Question: In 'SE37', I am trying to execute 'FAGL_ACCOUNT_ITEMS_GL_API' function module but in import parameters area 'I_POSTING_DATE' is not working and output brings all records to 'BUDAT' column although I insert '01.05.2020 - 30.05.2020'. Complete input is:
- SIGN column -->I- OPTION column -->BT- LOW column -->01.05.2020- HIGH column -->30.05.2020
My question is: What should be written inside of the 'I_POSTING_DATES' column by column to get the data from 'ET_FAGLPOSX' table as i want.
Thank you

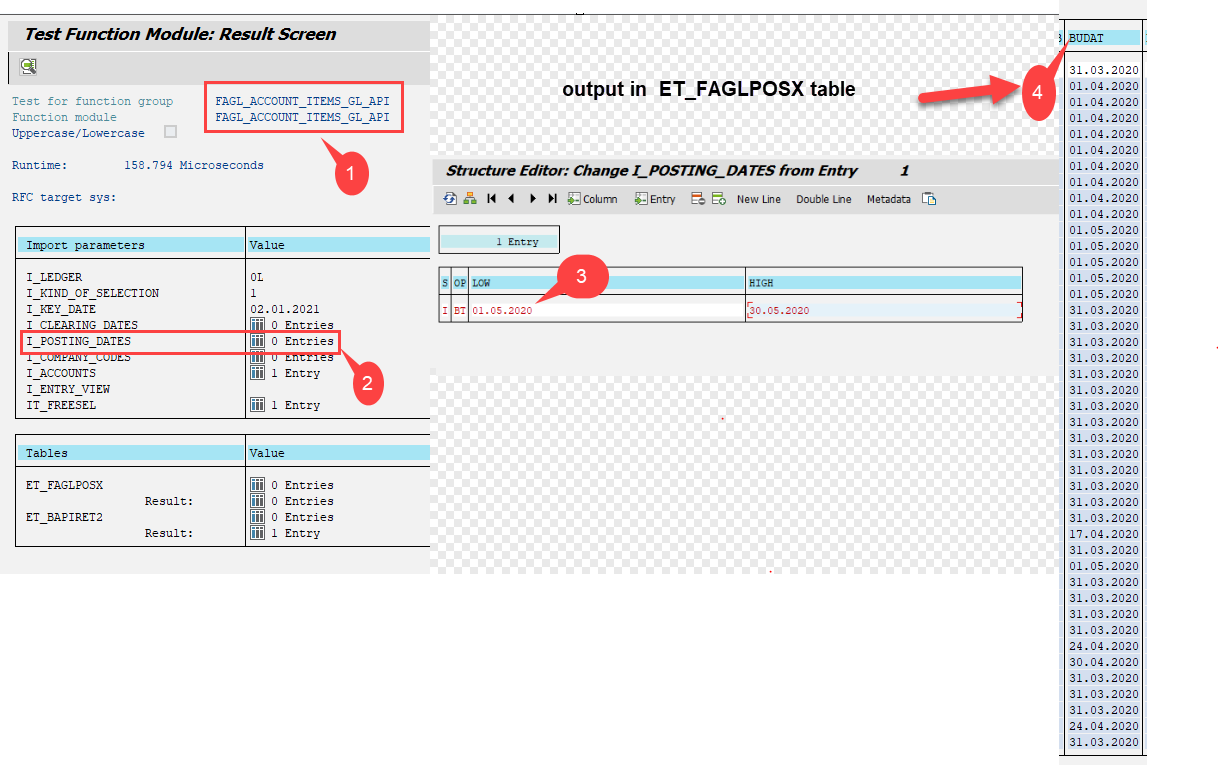
Answer: The parameters of 'FAGL_ACCOUNT_ITEMS_GL_API' reflect the ones in the selection screen of transaction code 'FAGLL03'.
As you can see in 'FAGLL03', the selection by posting date is possible only when "All items" is selected:
<URL>
The parameter 'I_KIND_OF_SELECTION' of 'FAGL_ACCOUNT_ITEMS_GL_API' corresponds to the 3 radio buttons:
- '1'- '2'- '3'
The selection by posting date is possible only if you select "all items", and it's the same with 'FAGL_ACCOUNT_ITEMS_GL_API', the parameter 'I_POSTING_DATES' is considered only with 'I_KIND_OF_SELECTION = '3''.